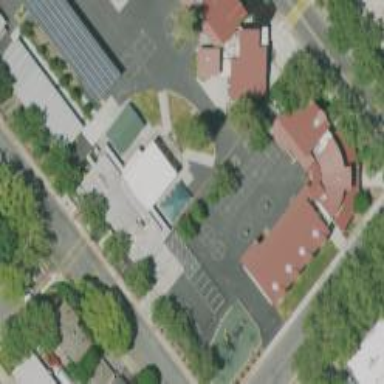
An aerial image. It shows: Asphalt schoolyard.